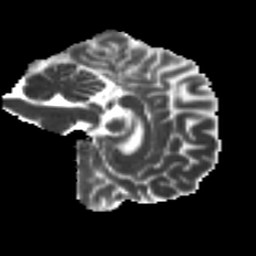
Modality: MD
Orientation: sagittal
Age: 22
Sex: male
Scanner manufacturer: ge
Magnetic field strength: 3 T
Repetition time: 7.8 s
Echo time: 0.0606 s